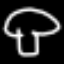
Label: mushroom